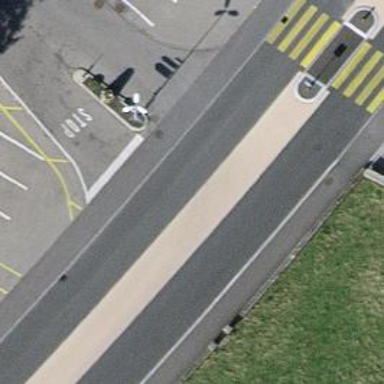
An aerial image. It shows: Unmarked road crossing.